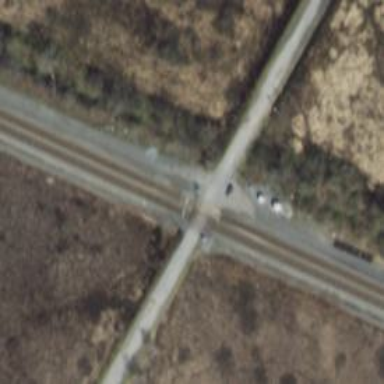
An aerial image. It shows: Level crossing with lights and saltire.